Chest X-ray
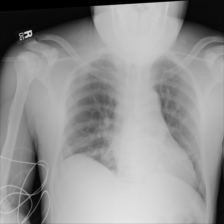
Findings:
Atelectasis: negative
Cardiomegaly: positive
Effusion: negative
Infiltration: negative
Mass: negative
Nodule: negative
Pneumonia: negative
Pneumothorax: negative
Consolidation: negative
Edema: negative
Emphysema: negative
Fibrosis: negative
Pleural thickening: negative
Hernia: negative